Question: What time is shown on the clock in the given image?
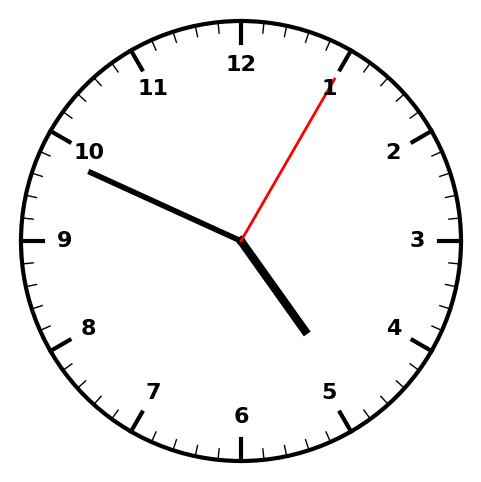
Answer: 04:49:05